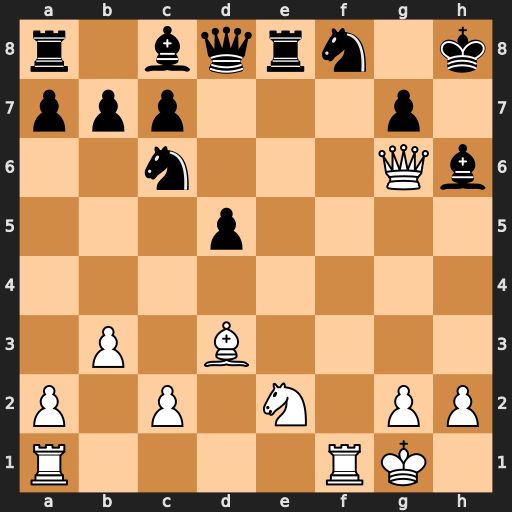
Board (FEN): r1bqrn1k/ppp3p1/2n3Qb/3p4/8/1P1B4/P1P1N1PP/R4RK1
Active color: w
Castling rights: -
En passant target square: -
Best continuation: Rxf8+ Rxf8 Qh7#